Aerial crown-view tile of a tropical tree (Barro Colorado Island, Panama), acquired 20250616:
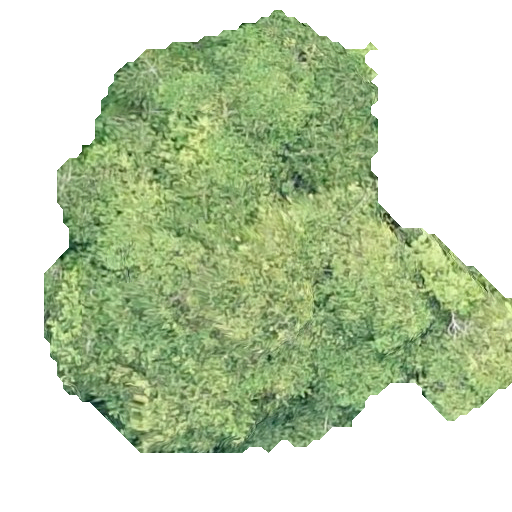
Species: Virola surinamensis
GBIF accepted scientific name: Virola surinamensis
Crown area: 205.287 m²